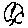
Label: tree